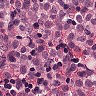
Metastatic tissue present: yes